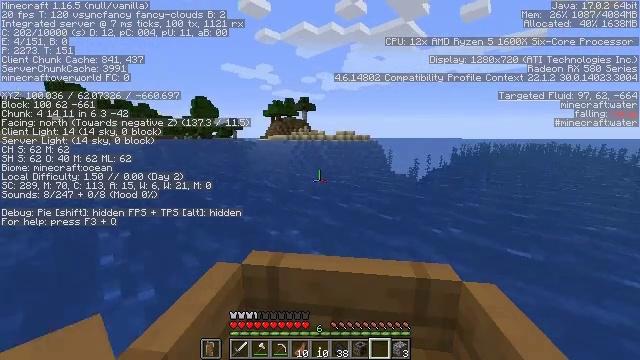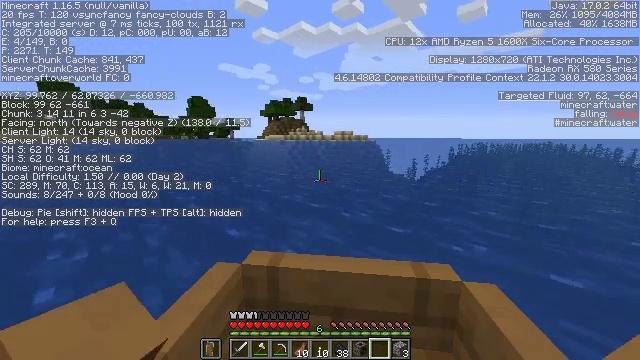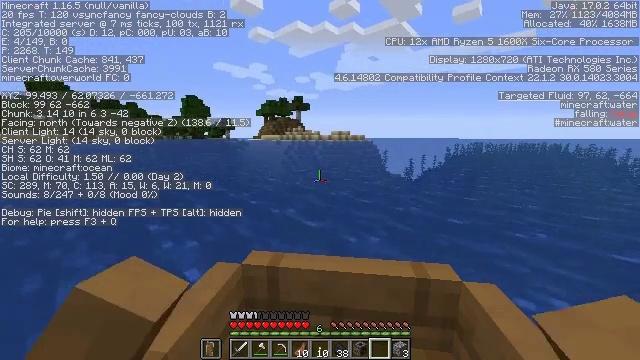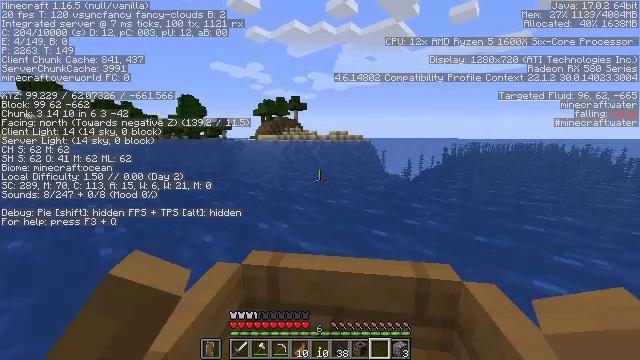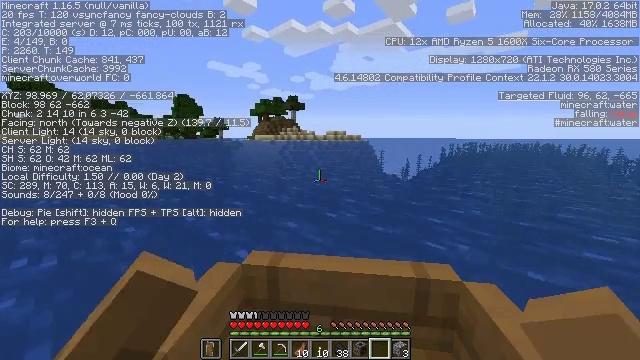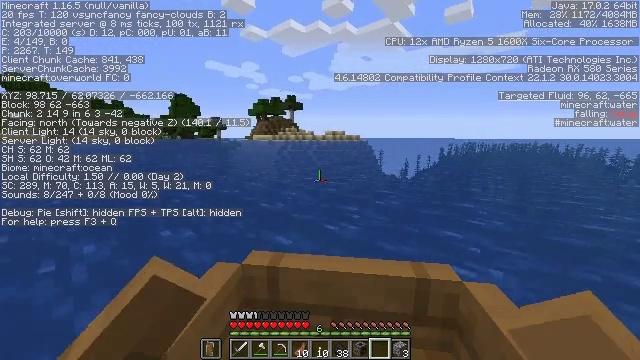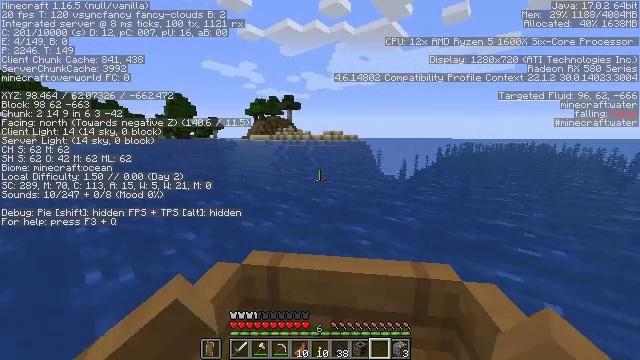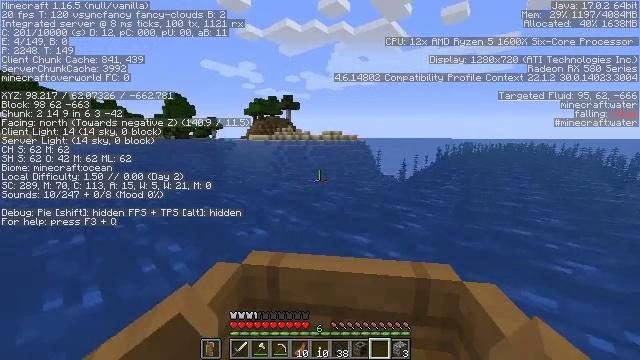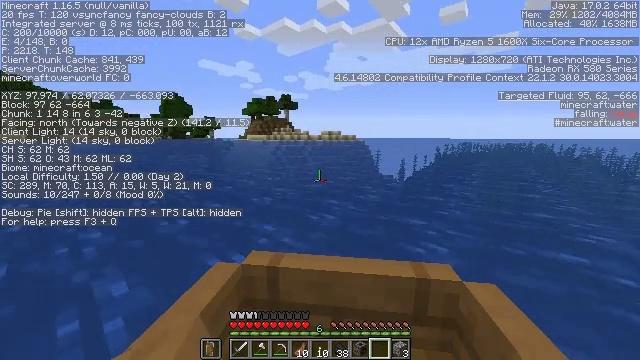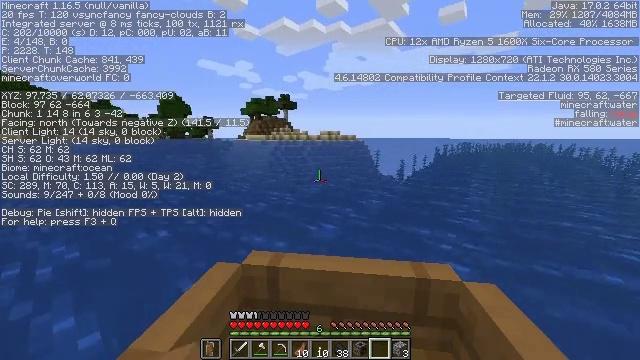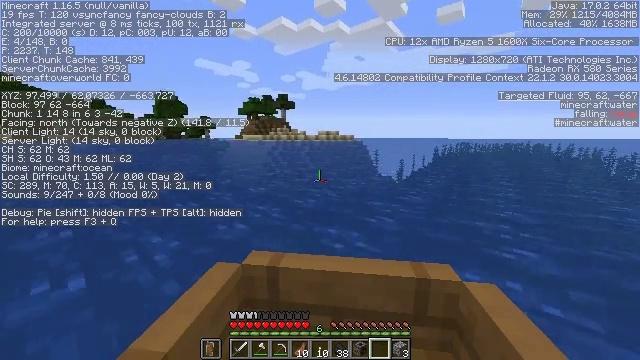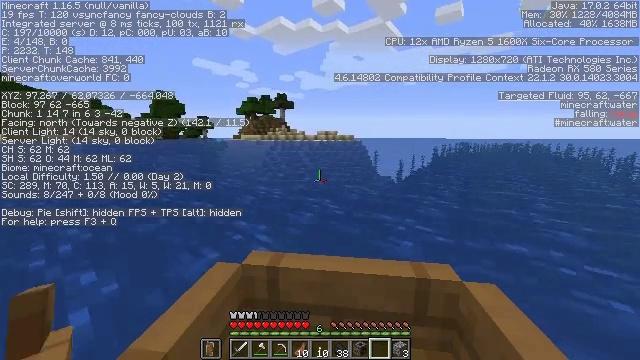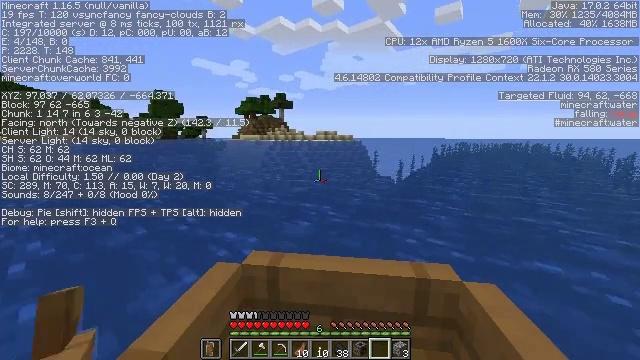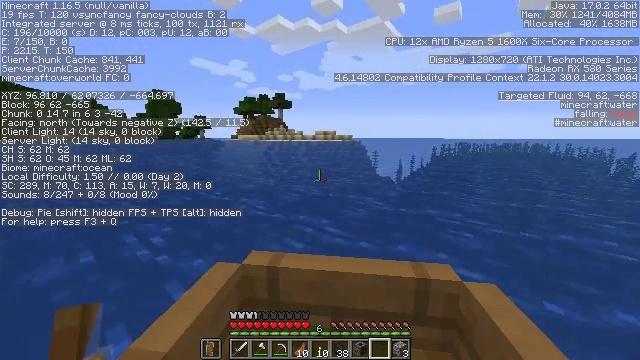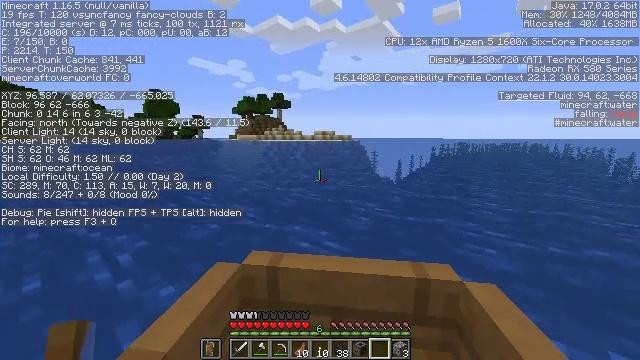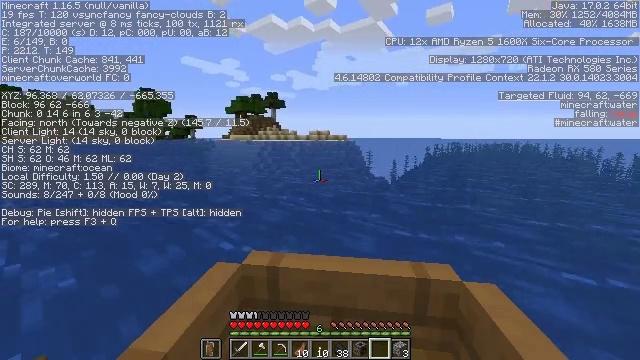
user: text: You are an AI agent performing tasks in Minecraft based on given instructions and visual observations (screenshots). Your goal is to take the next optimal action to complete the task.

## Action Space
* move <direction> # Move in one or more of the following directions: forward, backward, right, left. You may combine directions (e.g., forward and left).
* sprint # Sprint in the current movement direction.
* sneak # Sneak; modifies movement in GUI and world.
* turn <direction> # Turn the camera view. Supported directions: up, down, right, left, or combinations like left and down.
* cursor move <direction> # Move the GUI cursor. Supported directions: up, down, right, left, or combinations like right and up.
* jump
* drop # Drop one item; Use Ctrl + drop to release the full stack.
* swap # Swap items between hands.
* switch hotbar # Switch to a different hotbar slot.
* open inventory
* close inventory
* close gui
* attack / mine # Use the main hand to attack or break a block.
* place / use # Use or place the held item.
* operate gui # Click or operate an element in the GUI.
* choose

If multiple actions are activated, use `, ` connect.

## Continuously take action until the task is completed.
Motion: motion action
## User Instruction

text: Collect sugar cane near water sources.
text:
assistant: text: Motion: move forward
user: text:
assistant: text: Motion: move forward
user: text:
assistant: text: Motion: move forward
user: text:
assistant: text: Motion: move forward
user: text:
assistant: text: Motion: move forward
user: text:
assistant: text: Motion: move forward
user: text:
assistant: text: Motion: move forward
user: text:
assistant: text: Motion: move forward
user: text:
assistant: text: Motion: move forward
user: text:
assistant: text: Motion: move forward
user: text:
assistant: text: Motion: move forward
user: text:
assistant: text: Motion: move forward
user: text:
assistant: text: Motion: move forward and move right
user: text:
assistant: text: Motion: move forward and move right
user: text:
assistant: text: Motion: move forward
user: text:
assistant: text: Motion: move forward
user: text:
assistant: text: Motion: move forward
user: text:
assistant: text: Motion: move forward
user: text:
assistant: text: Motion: move forward
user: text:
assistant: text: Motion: move forward
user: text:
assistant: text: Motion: move forward
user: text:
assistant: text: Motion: move forward
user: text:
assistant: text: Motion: move forward
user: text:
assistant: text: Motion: move forward and move left
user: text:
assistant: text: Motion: move forward and move left
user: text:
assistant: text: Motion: move forward and move left
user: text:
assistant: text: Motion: move forward
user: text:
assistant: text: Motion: move forward
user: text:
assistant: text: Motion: move forward
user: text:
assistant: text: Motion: move forward